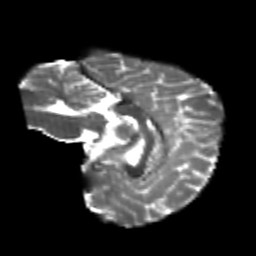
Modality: T2w
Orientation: sagittal
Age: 19
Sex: female
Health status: healthy
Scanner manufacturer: philips
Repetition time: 7.387 s
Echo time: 0.08599 s